Field crop: maize
Growth stage: 2
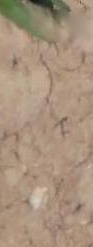
Species: maize